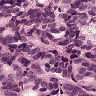
Metastatic tissue present: yes